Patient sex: M
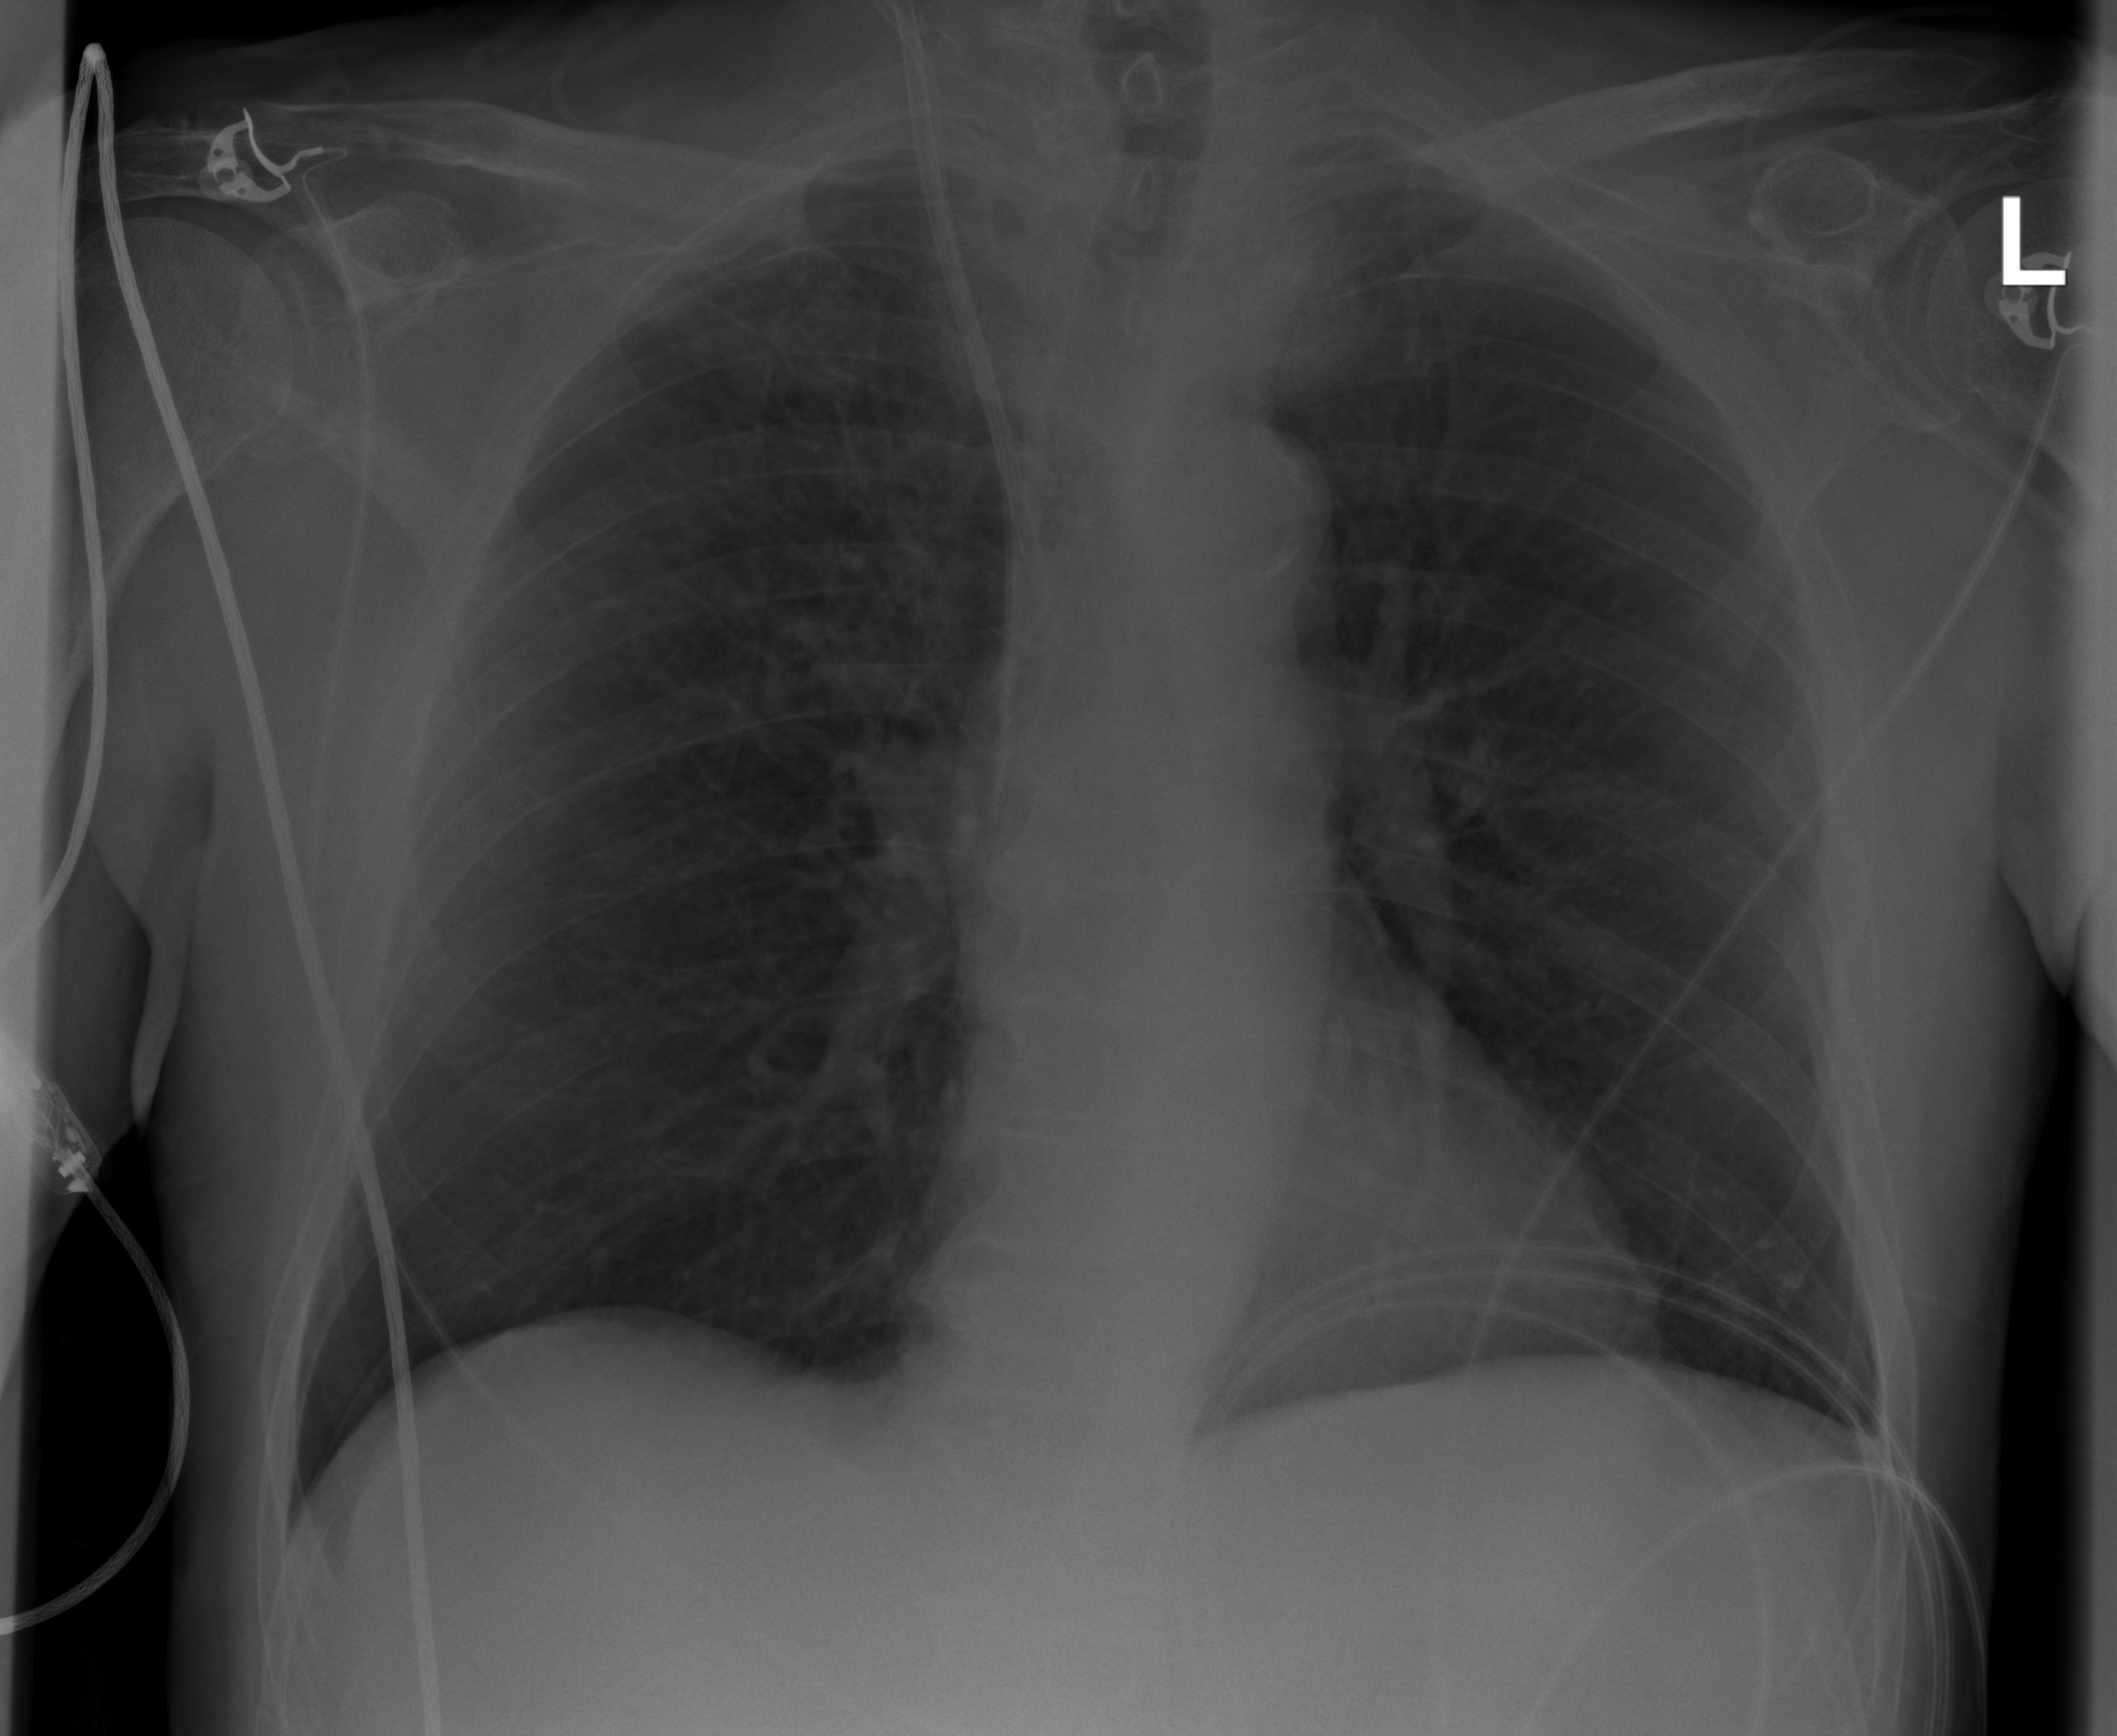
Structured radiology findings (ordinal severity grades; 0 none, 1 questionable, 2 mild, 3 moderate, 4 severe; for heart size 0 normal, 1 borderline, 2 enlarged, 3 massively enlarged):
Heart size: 0
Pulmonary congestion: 0
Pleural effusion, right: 0
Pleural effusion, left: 0
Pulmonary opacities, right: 0
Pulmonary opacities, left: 0
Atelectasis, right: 0
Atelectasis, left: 0